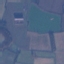
Land use / land cover class: Pasture